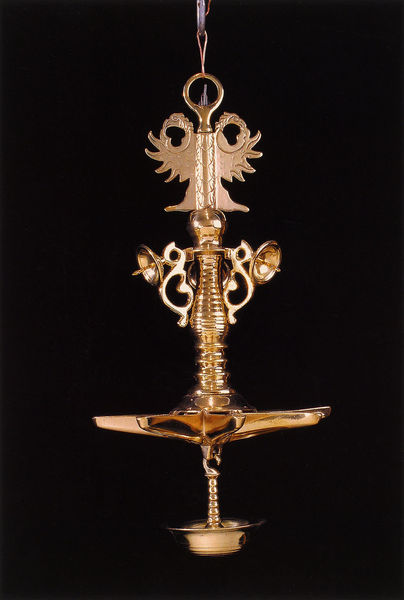
Titel: Sabbatlampe
Künstler: Nürnberg
Institution: Privatbesitz
Schlagwörter: adler, vogel, lampe, schwarz, ornament, kirche, gold, kette, glanz, dekor, verzierung, glänzend, kerzen, leuchter, metall, messing, hängen, kerzenhalter, glocke, anhänger, glöckchen, zier, aufhängen, angewandte kunst, gegenstand, kunsthandwerk, objekt, funktion, gebrauchsgegenstand, hängbar